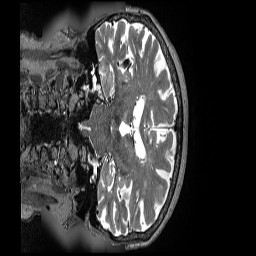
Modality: T2w
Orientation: coronal
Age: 85
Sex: female